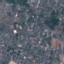
Land use / land cover class: Residential